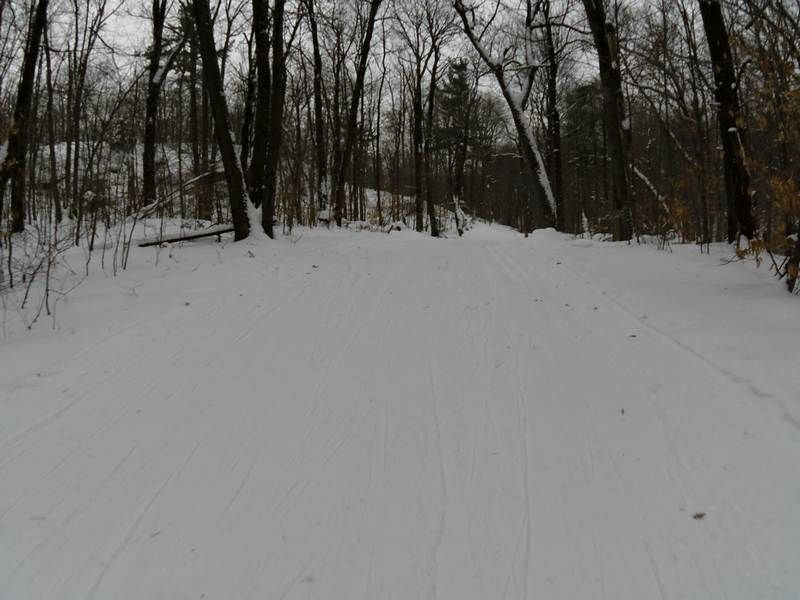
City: ottawa-gatineau